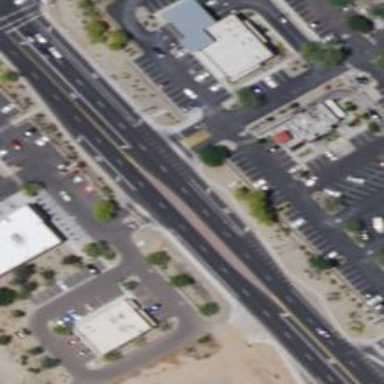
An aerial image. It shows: Solid stop line on the road.